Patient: sex F, age 76
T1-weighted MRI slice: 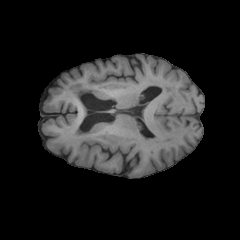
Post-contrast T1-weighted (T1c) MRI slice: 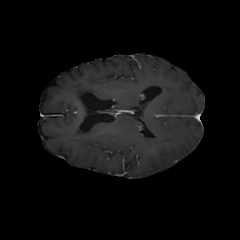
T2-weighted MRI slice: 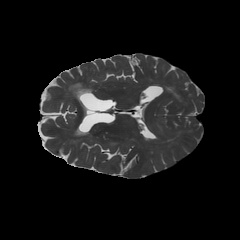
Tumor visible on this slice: yes
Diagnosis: Glioblastoma, IDH-wildtype
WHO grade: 4